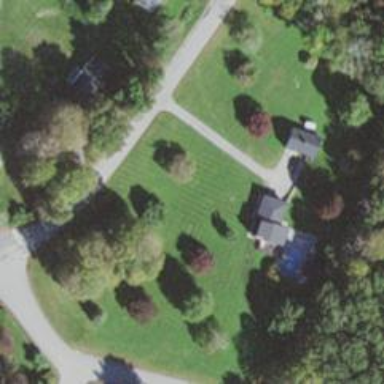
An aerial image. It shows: Residential driveway.